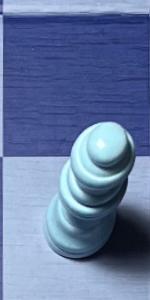
Label: Queen_White